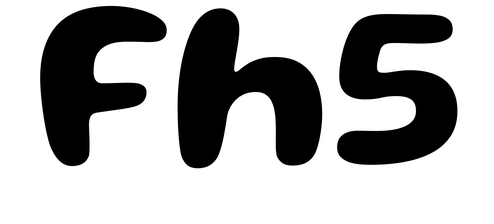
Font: Gluten_SemiBold